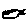
Label: bird